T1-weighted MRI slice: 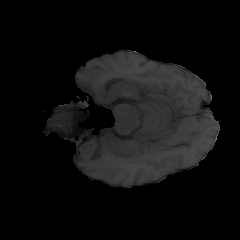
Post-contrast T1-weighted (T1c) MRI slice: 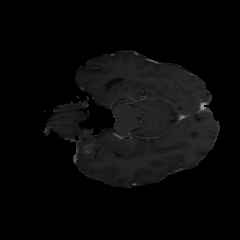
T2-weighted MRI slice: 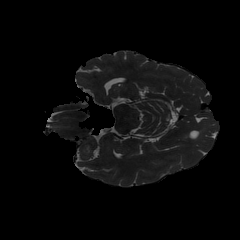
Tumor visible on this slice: yes